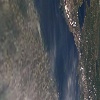
Label: land